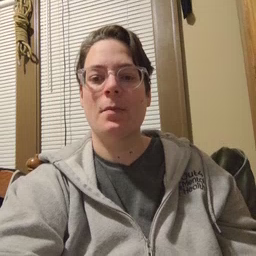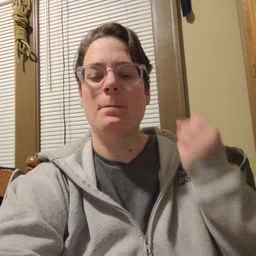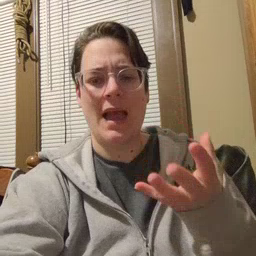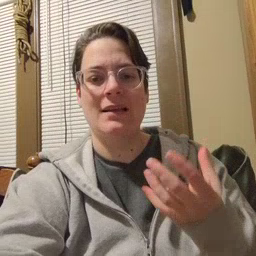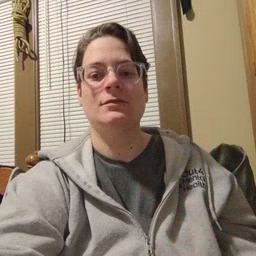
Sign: many